Question: i'm using 'WMI' 'SMBios' to get some hardware information
check <URL>
i don't wanna users see what is the used serial numbers in memory so i'm trying to clear it
when i call
'''
SMBios:=TSMBios.Create;
//my code
SMBios.free;
'''
the SMBios Object still in memory in many locations
i tried this code on 'Destroy Event'
'''
if Assigned(FRawSMBIOSData.SMBIOSTableData) then
begin
ZeroMemory(FRawSMBIOSData.SMBIOSTableData,FRawSMBIOSData.Length);
FreeMem(FRawSMBIOSData.SMBIOSTableData);
end;
'''
it working great with 'GetSystemFirmwareTable' API code in SMBios but in WMI it removes some memory but still i can find few blocks
wondering why after calling object.free or freeandnil the used memory not released
any idea how to force the application to free it ?
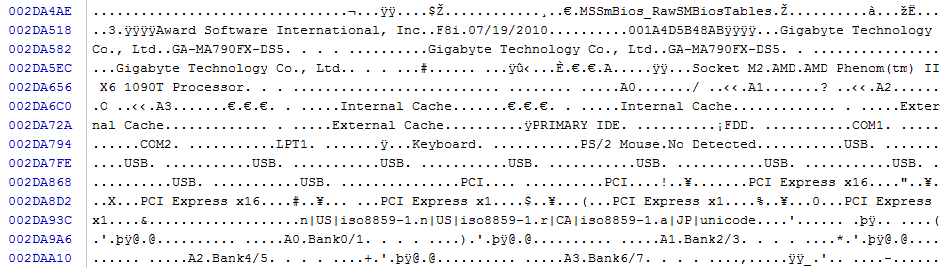
Answer: Memory is released, it is just not wiped. You maybe mistake two concepts: the memory is bound to some owner and cannot be given to another one, and memory is cleansed of all the information.
Look, when you go over fresh snow or over sands, you leave your footsteps behind you. You moved away, so the places you've been through are FREE now for anyone else to occupy. But your footsteps remain there until someone would overwrite them with his own ones.
Now, you may be paranoid and after every step you would turn back, take a brush and remove your fresh footstep. That is possible and might make sense, but it might be painfully slow.
Some objects might deal with sensitive data, like passwords, cipher keys, personal data in mass calculations, etc. For those objects there is the sense to be paranoid and brush out every their trace. So those objects are written in a way to wipe the memory they would no more need immediately after last use. And to do it once again in the destructor.
But when you just closed the form with the message like "file saved successfully" there ain't any secrets worth painting over. And that is the most of the program.
So now please decide if you really have some sensitive data like passwords. If you do - your code should overwrite it with different data before freeing. And you would have to learn how the data is kept for different types in Delphi, so pieces of the data would not be copied in other places of memory during your processing of them. But most probably you don't need the data actually destroyed, you only need to mark "this place is FREE for anyone to put their data over my garbage" and that is what freeing object on Delphi actually does. If that is enough for you just don't you bother to wipe the data (which is substituting random garbage instead of sensitive garbage, but a garbage still).
Now, few words about suggestions of LU RD and whosrdaddy. Yes, Delphi provides you means to hook into the way heap is managed and to explicitly wipe the data with garbage before marking the apartment free. However this is only a partial solution for sensitive data.
- - -
Overall it is the same idea. Your procedure or your object knows which data is dangerous and where it is kept - that object or procedure is responsible of cleansing. Global Delphi-scale solutions would be both ineffective and unreliable.